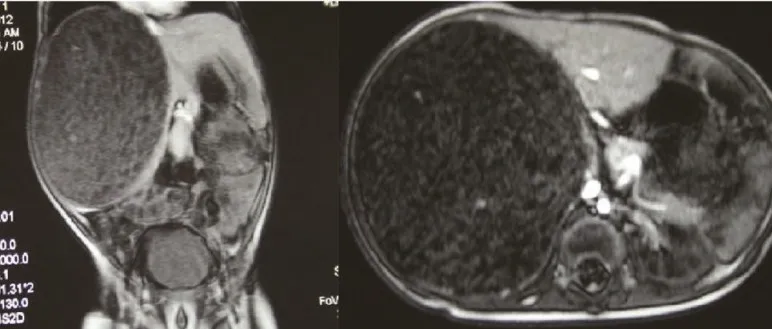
Abdomenopelvic MRI (sagittal and coronal) reveals a large well-defined heterogeneous mass measured 12x10 cm in the right lobe of liver causing displacement of and compression on the adjacent vessels and right kidney, in favor of hepatoblastoma.
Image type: radiology (mri)